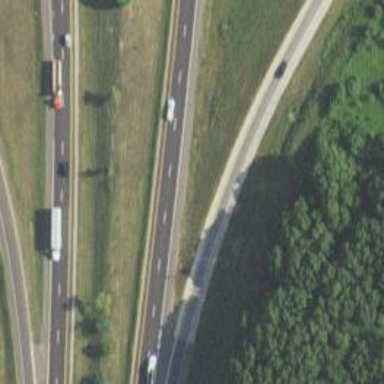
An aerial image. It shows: Motorway link.